Question: I'm trying to resize a combobox in a visual studio 2008.
Wwhen I try this in c# the combobox height stays locked at the default size. The only way to change it is to write code that assigns new height values at runtime.

Whenever I enter a value in the height field the value changes back to 21.
This problem only occurs with comboboxes. Resizing textboxes and buttons works fine.
Any idea what I am doing wrong here?
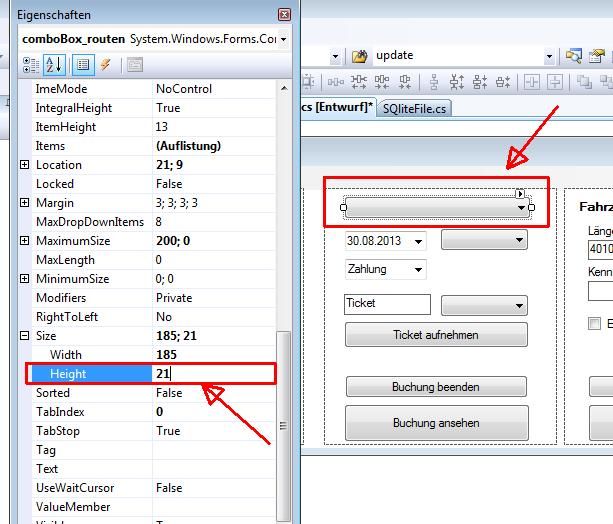
Answer: I had similar problem with ComboBox in VS2010. I solved it by editing its DrawMode to and then changing property. Hope it will work for you also.
You can read more about it here: <URL>